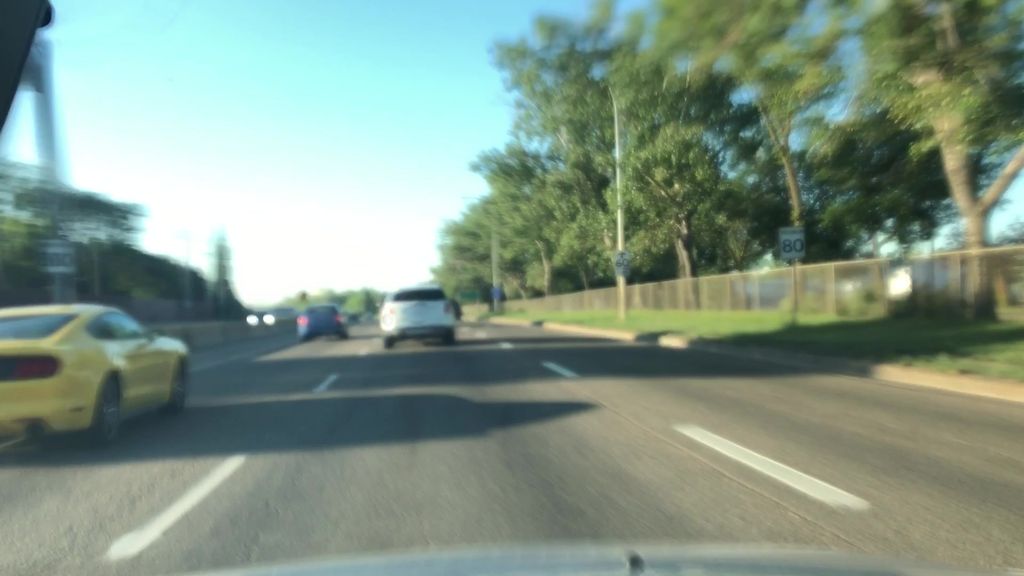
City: edmonton